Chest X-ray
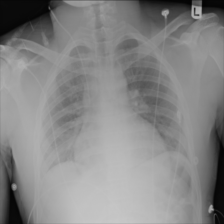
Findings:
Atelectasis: negative
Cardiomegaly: negative
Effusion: negative
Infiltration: negative
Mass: negative
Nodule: negative
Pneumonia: negative
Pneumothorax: negative
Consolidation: negative
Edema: negative
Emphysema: negative
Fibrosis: negative
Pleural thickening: negative
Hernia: negative